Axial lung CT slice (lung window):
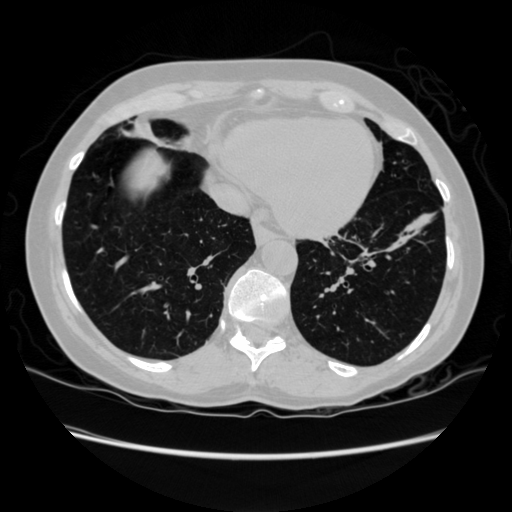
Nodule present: no